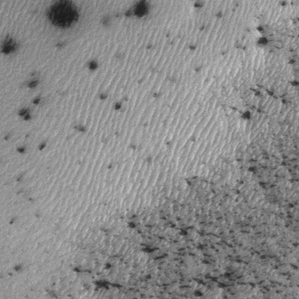
Label: frost